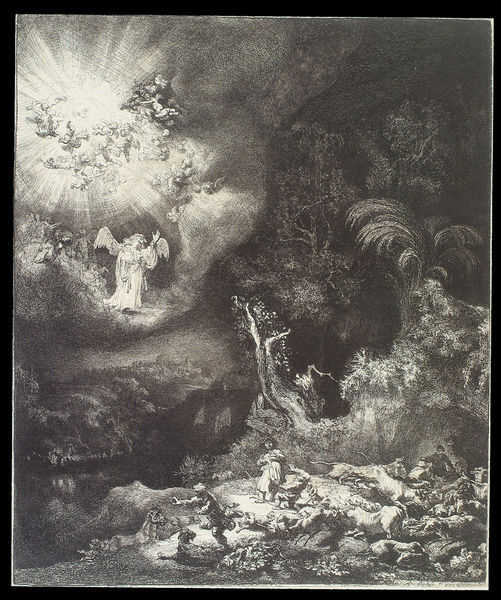
Titel: Die Verkündigung an die Hirten
Künstler: Harmensz van Rijn Rembrandt
Institution: Wien, Albertina
Schlagwörter: baum, dunkel, flügel, gemälde, gott, himmel, mann, wasser, weiß, wolken, bäume, fluss, landschaft, menschen, mädchen, see, ufer, frau, grau, hell, licht, nacht, schwarz, zeichnung, hund, tier, tiere, wolke, leute, böse, herr, bach, kühe, natur, wind, brücke, sonne, kind, personen, pflanze, höhle, kontrast, wald, engel, stab, herde, kuh, angst, palme, leuchten, flucht, strahlen, druck, druckgraphik, schwarz-weiß, stich, fliehen, panik, schein, heiligenschein, hölle, vision, erscheinung, palmen, dürer, hirte, hirten, schäfer, erzengel, erlösung, verkündigung, wals, schreck, himmlisch, bethlehem, ebgel, waldd, himmlische erscheinung